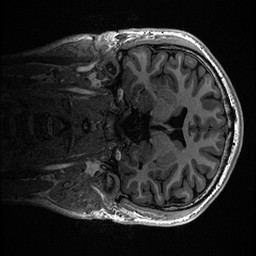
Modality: T1w
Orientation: coronal
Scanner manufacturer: ge
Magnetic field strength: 3 T
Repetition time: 0.006952 s
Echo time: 0.00292 s